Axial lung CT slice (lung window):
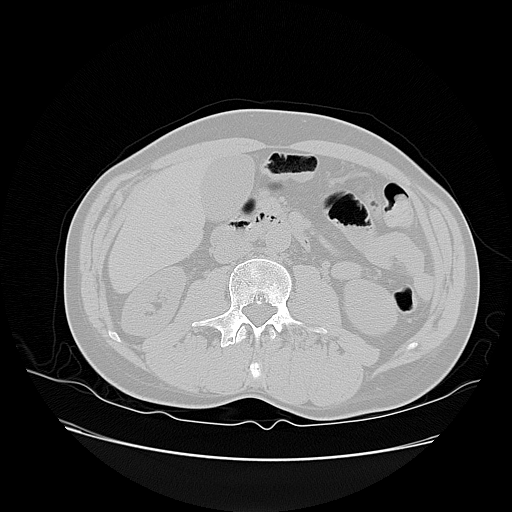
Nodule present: no